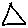
Label: triangle